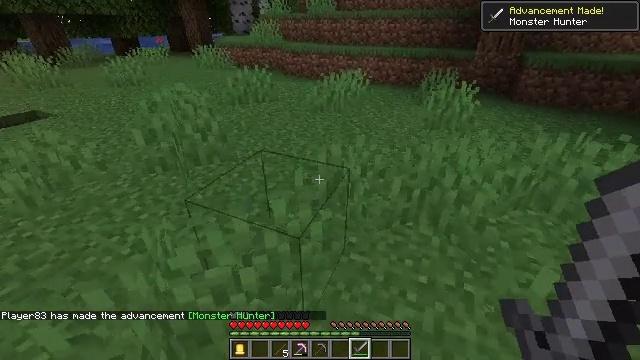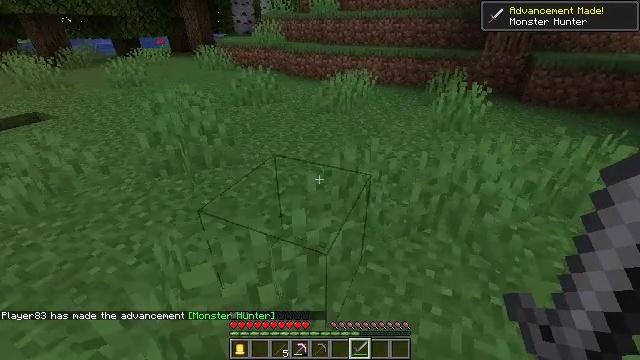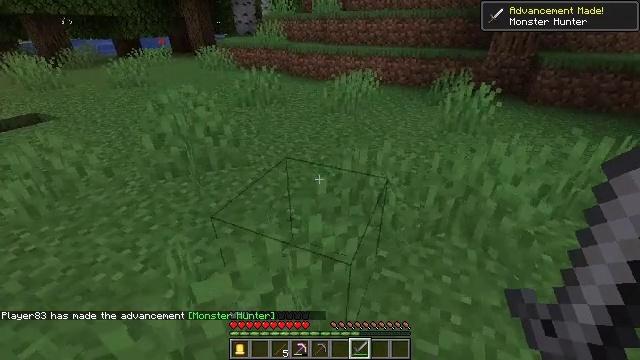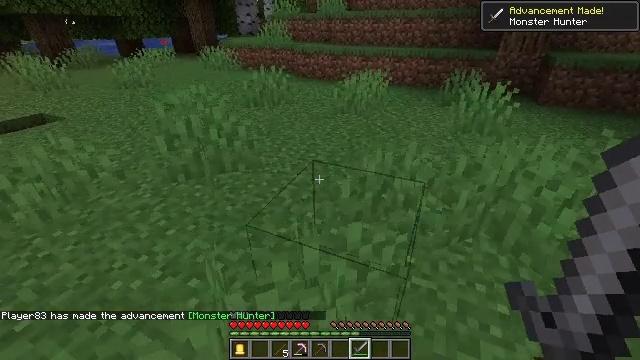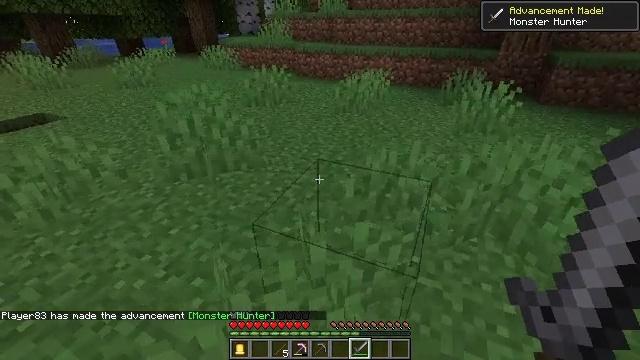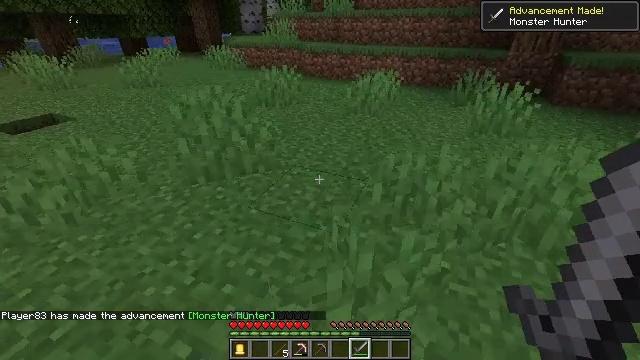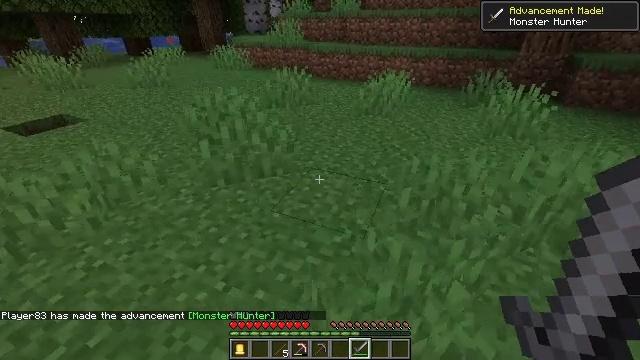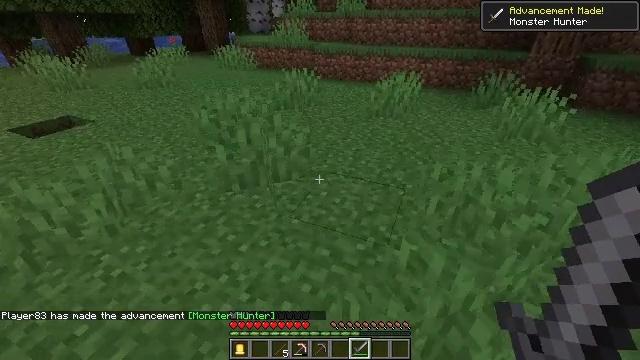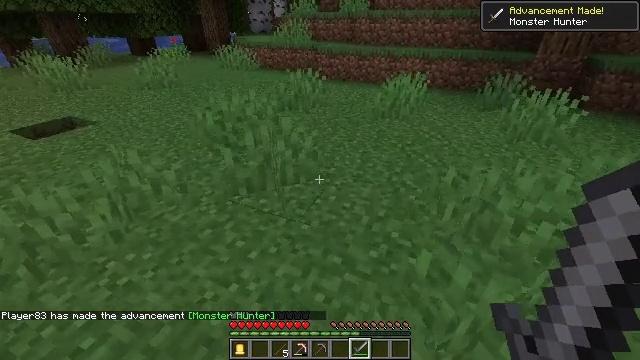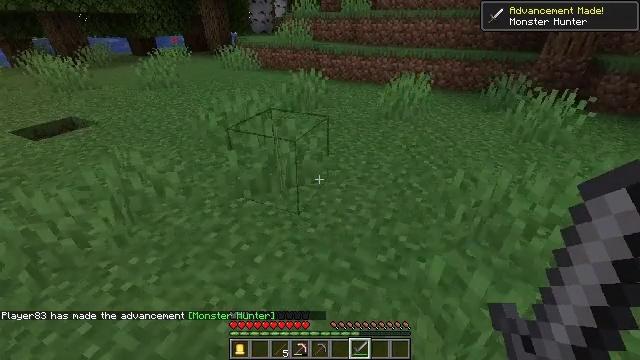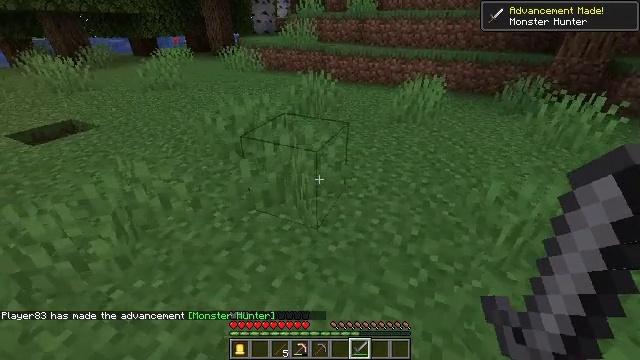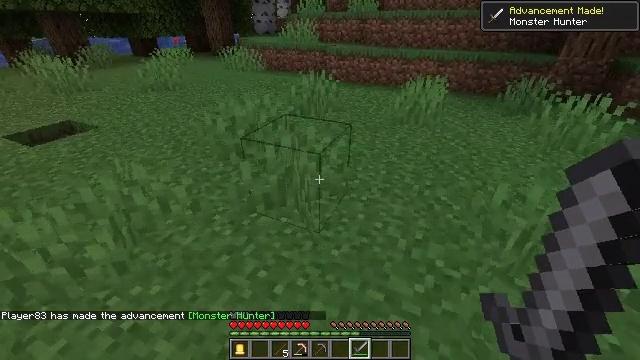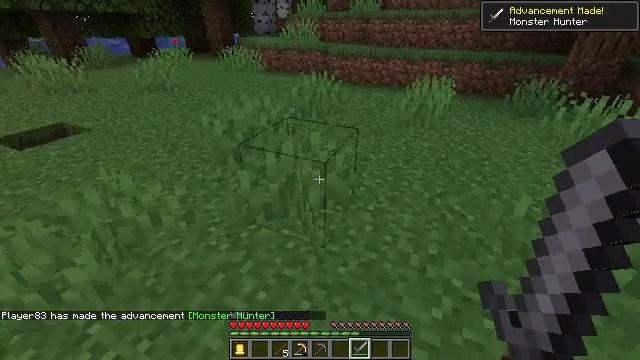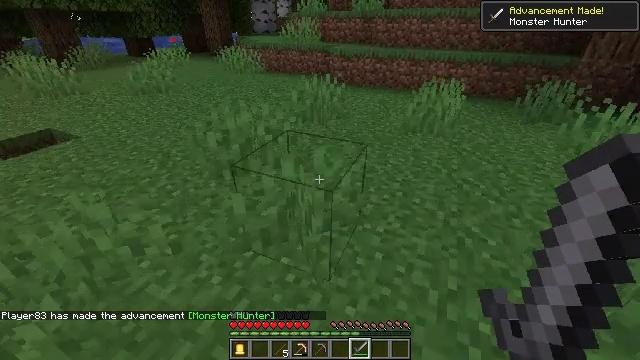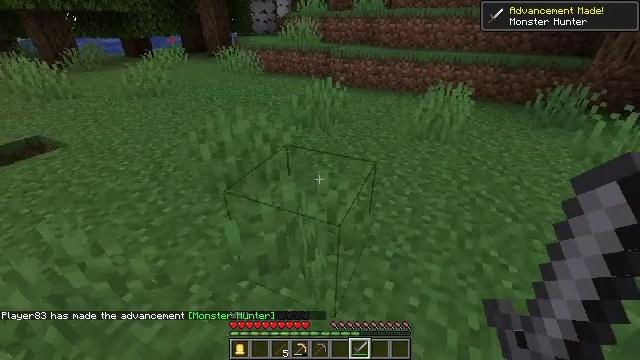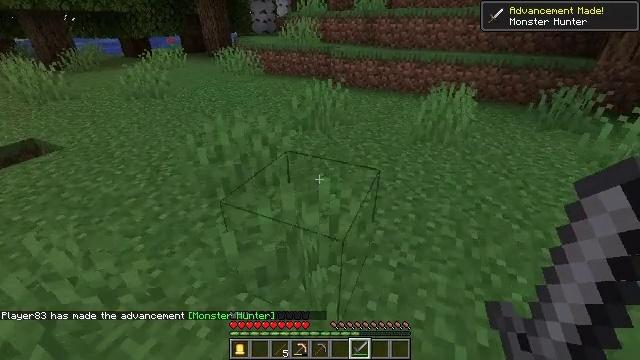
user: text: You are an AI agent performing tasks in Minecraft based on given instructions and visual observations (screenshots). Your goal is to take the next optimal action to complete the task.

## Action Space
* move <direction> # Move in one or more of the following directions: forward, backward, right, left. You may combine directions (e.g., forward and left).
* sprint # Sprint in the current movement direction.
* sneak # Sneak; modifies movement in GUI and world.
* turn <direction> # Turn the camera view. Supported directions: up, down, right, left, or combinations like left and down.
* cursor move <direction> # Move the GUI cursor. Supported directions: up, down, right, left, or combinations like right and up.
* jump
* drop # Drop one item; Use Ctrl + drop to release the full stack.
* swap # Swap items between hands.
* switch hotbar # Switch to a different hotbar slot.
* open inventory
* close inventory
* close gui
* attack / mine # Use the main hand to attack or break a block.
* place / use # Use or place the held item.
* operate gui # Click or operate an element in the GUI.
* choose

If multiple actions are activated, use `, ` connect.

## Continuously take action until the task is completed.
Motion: motion action
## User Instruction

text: Dig up the grass block for dirt.
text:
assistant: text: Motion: move forward and move left
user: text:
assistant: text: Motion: move left
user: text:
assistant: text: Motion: no_op
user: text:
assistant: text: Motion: move left
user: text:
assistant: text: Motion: move left
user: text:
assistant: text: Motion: move left
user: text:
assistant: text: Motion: move forward and move left
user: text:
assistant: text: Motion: move forward and move left
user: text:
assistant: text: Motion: move forward and move left
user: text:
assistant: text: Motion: move forward
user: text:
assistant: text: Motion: move forward
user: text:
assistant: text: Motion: move forward
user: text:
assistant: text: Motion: move forward
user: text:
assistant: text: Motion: move forward
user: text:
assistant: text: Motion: move forward
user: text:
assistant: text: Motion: move forward
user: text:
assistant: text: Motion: move forward
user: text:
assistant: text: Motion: move forward
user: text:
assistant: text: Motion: move forward
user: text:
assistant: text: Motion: no_op
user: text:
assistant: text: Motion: no_op
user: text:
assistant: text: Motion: no_op
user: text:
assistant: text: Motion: no_op
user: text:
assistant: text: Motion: no_op
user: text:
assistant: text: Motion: no_op
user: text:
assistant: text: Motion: no_op
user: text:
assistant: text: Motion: no_op
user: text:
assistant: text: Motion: turn left and down
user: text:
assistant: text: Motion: move forward, turn left and down
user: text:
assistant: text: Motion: move forward, turn left and down